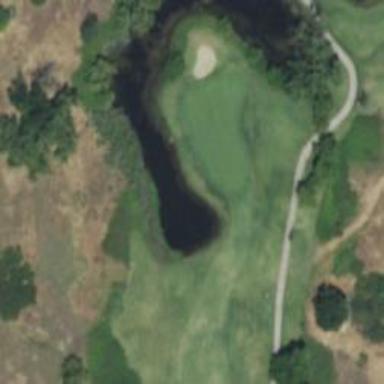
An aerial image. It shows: Golf hole.